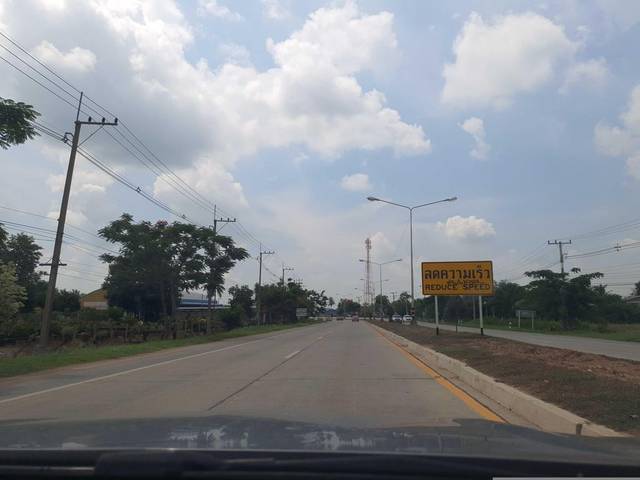
Region: Thailand
Coordinates: 14.489, 100.067